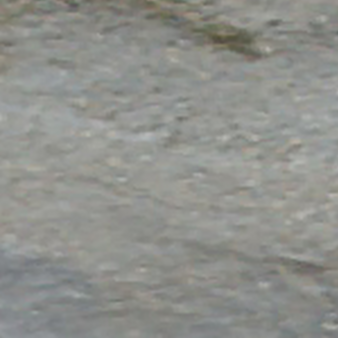
Label: other